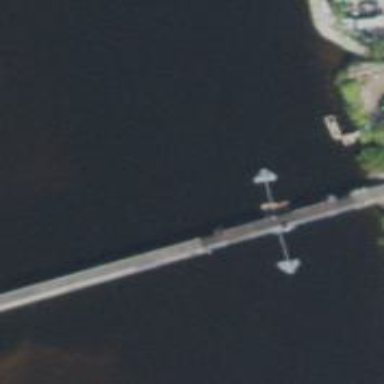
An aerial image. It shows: Movable railway bridge.